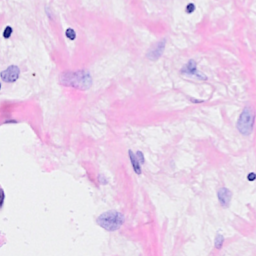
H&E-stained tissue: Breast